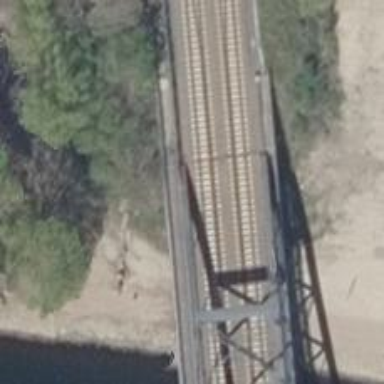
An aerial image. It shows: Bridge with electrified railway tracks featuring contact line.